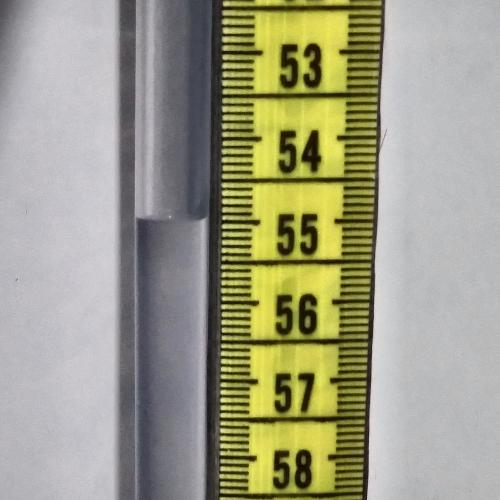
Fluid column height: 55.0 cm